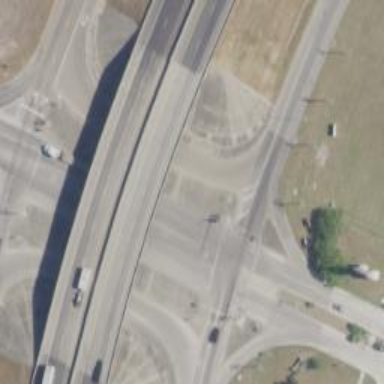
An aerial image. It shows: Asphalt road designated as tertiary link. The road features turnaround junction.